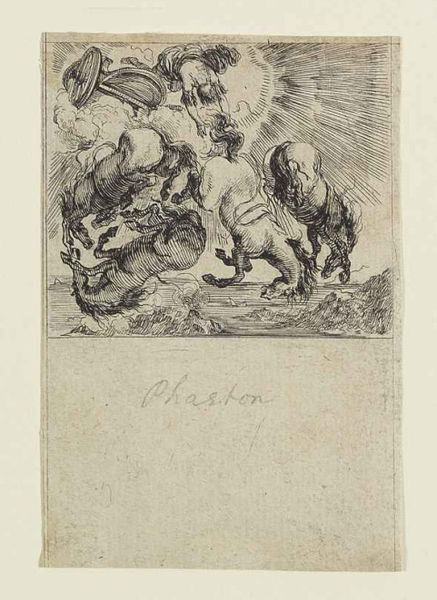
Titel: Jeu de la Mythologie - Phaeton
Künstler: Stefano della Bella
Standort: Karlsruhe
Institution: Staatliche Kunsthalle Karlsruhe
Schlagwörter: berg, feder, felsen, gott, himmel, kampf, kopf, mann, meer, rubens, wasser, weiß, wolken, landschaft, menschen, see, ufer, grau, licht, schwarz, skizze, zeichnung, tiere, wolke, mensch, steine, tod, signatur, erde, horizont, weite, sonne, boden, insel, land, blatt, fliegen, pferd, pferde, reiter, räder, hufe, mähne, reiten, ritt, sattel, schwanz, schweif, sprung, gischt, küste, schrift, segelboot, wellen, papier, berge, klippen, grafik, kutsche, rad, wagen, gewalt, schlacht, unglück, muskeln, fallen, striche, leuchten, vier, tusche, knabe, unterschrift, explosion, strahlen, kohle, erdboden, traum, druck, schnitt, schraffur, schwarz weiß, radierung, schrafur, stich, seite, dynamik, rennen, kutscher, bleistift, mythologie, stift, wagenrennen, schein, springen, griechisch, mischwesen, mythos, sage, wesen, dramatik, fall, sturz, unfall, löwe, streitwagen, himmelswagen, phaeton, sonnengott, sonnenwagen, fahrer, stier, stiere, reproduktion, quadrat, lenker, action, stürzen, apollo, überschlag, helios, inseln, quadratisch, fuhrwerk, teichnung, mähnen, knall, sagen, kutsch, absturz, sanduhr, sättel, vierspänner, gewühl, schleudern, bang, steitwagen, über kopf, explodieren, viergespann, sw, soone, 1830, griechischer mythos, ssonne, phaston, swagen, pheaton, sangen, strurz, steiine, sonne wagen, herunterfallen, phaistos, pferdewurf, phaiston, plasiton, phasiton, pferde sturz himmel, verunfallen